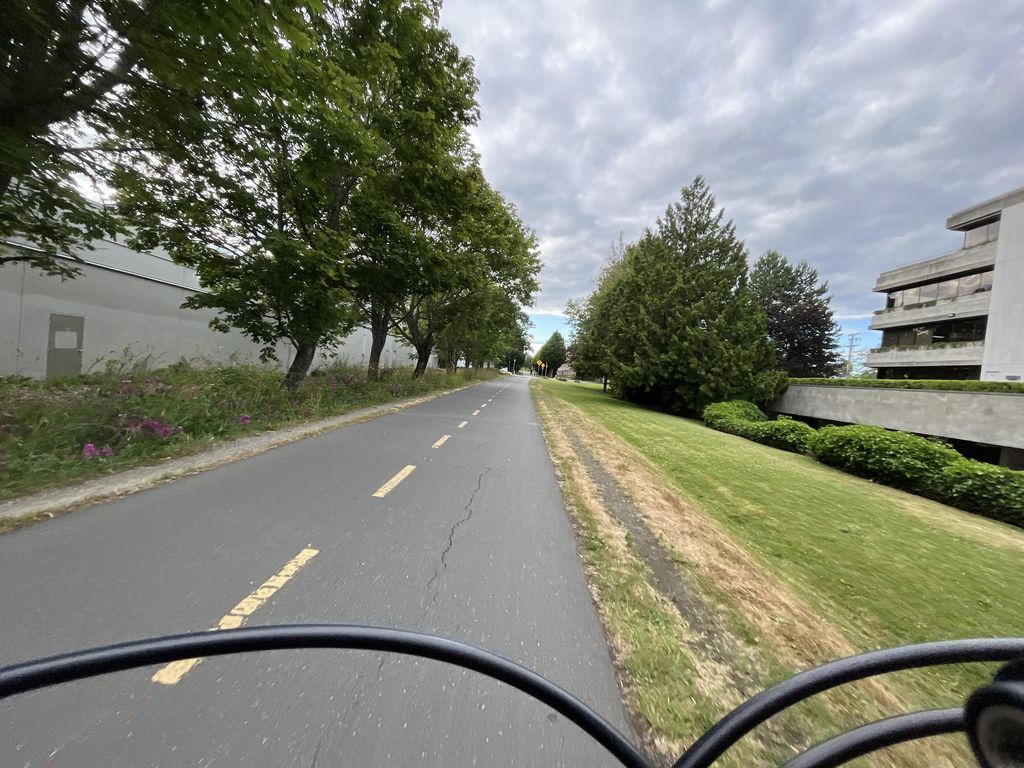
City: victoria